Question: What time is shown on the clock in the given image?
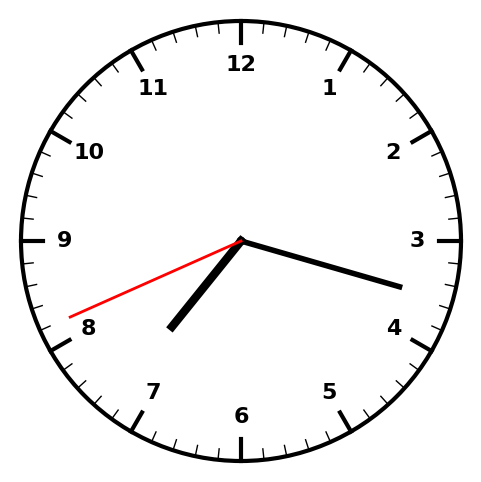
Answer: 07:17:41